Aerial crown-view tile of a tropical tree (Barro Colorado Island, Panama), acquired 20241216:
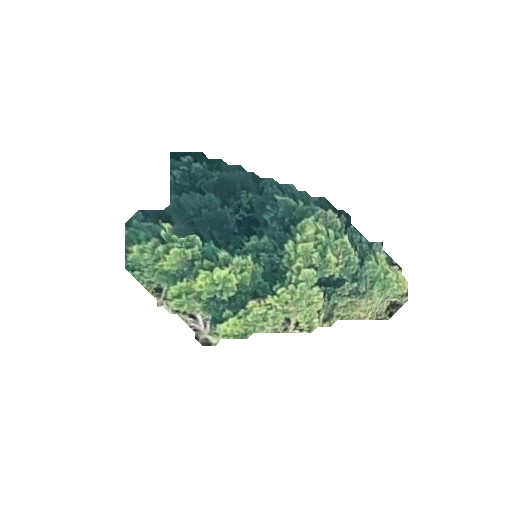
Species: Terminalia oblonga
GBIF accepted scientific name: Terminalia oblonga
Crown area: 50.495 m²